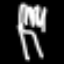
Label: fork